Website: crate-barrel
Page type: account-selection
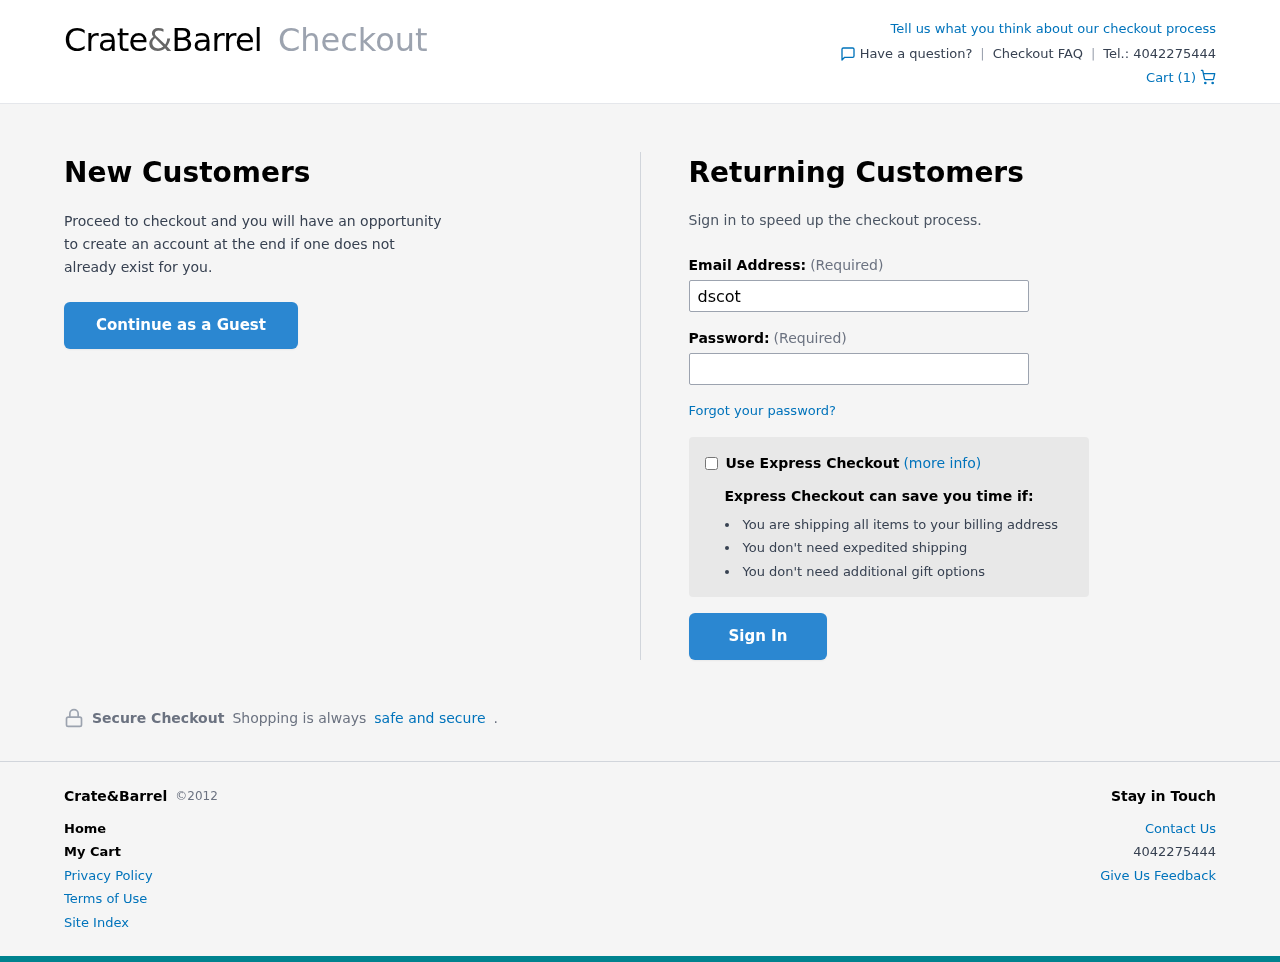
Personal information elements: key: PII_EMAIL
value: dscott@hotmail.com
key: PII_PHONE
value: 4042275444
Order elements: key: ORDER_NUM_ITEMS
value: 1